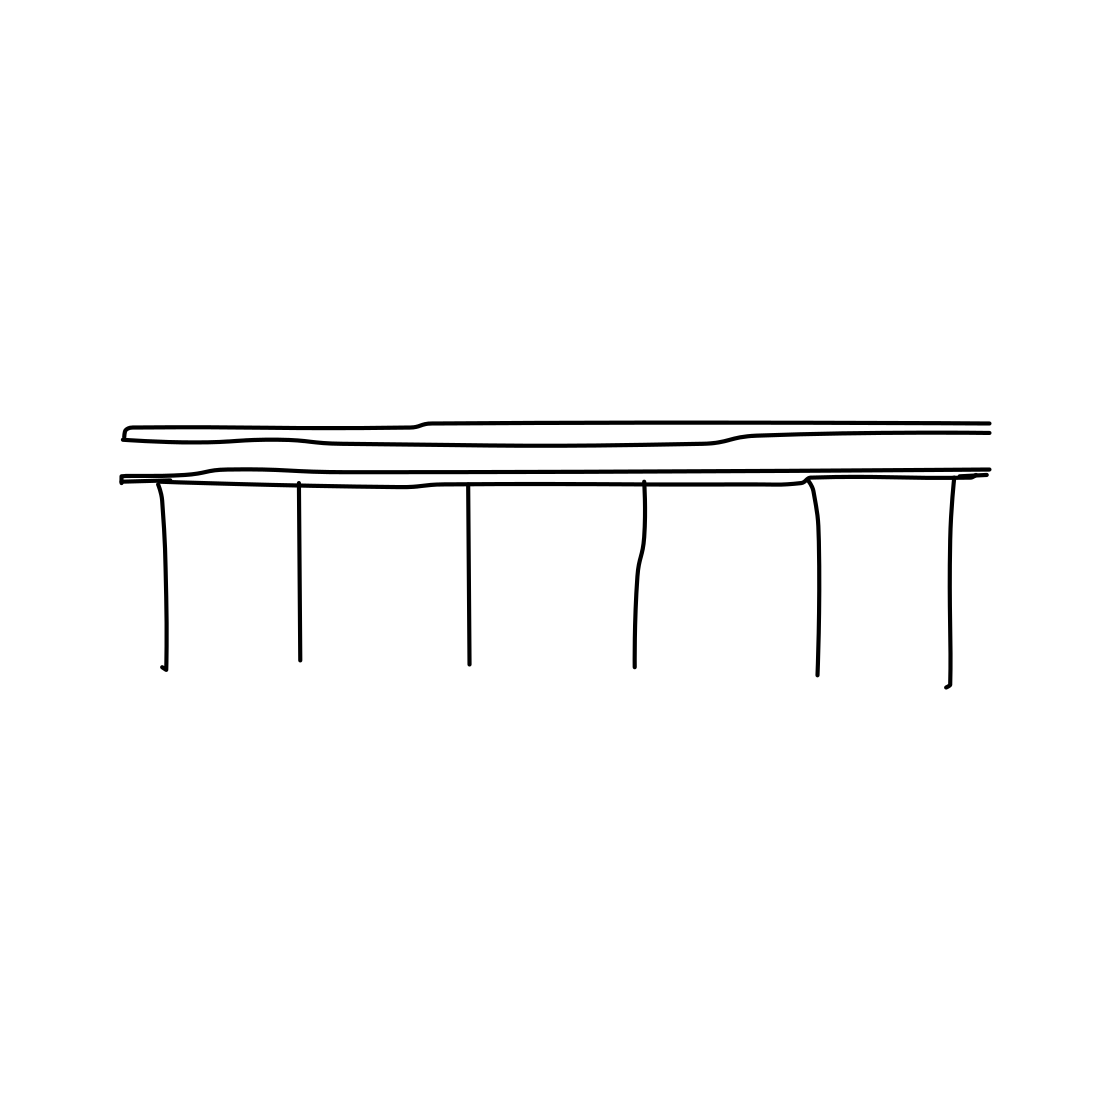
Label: bridge